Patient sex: M
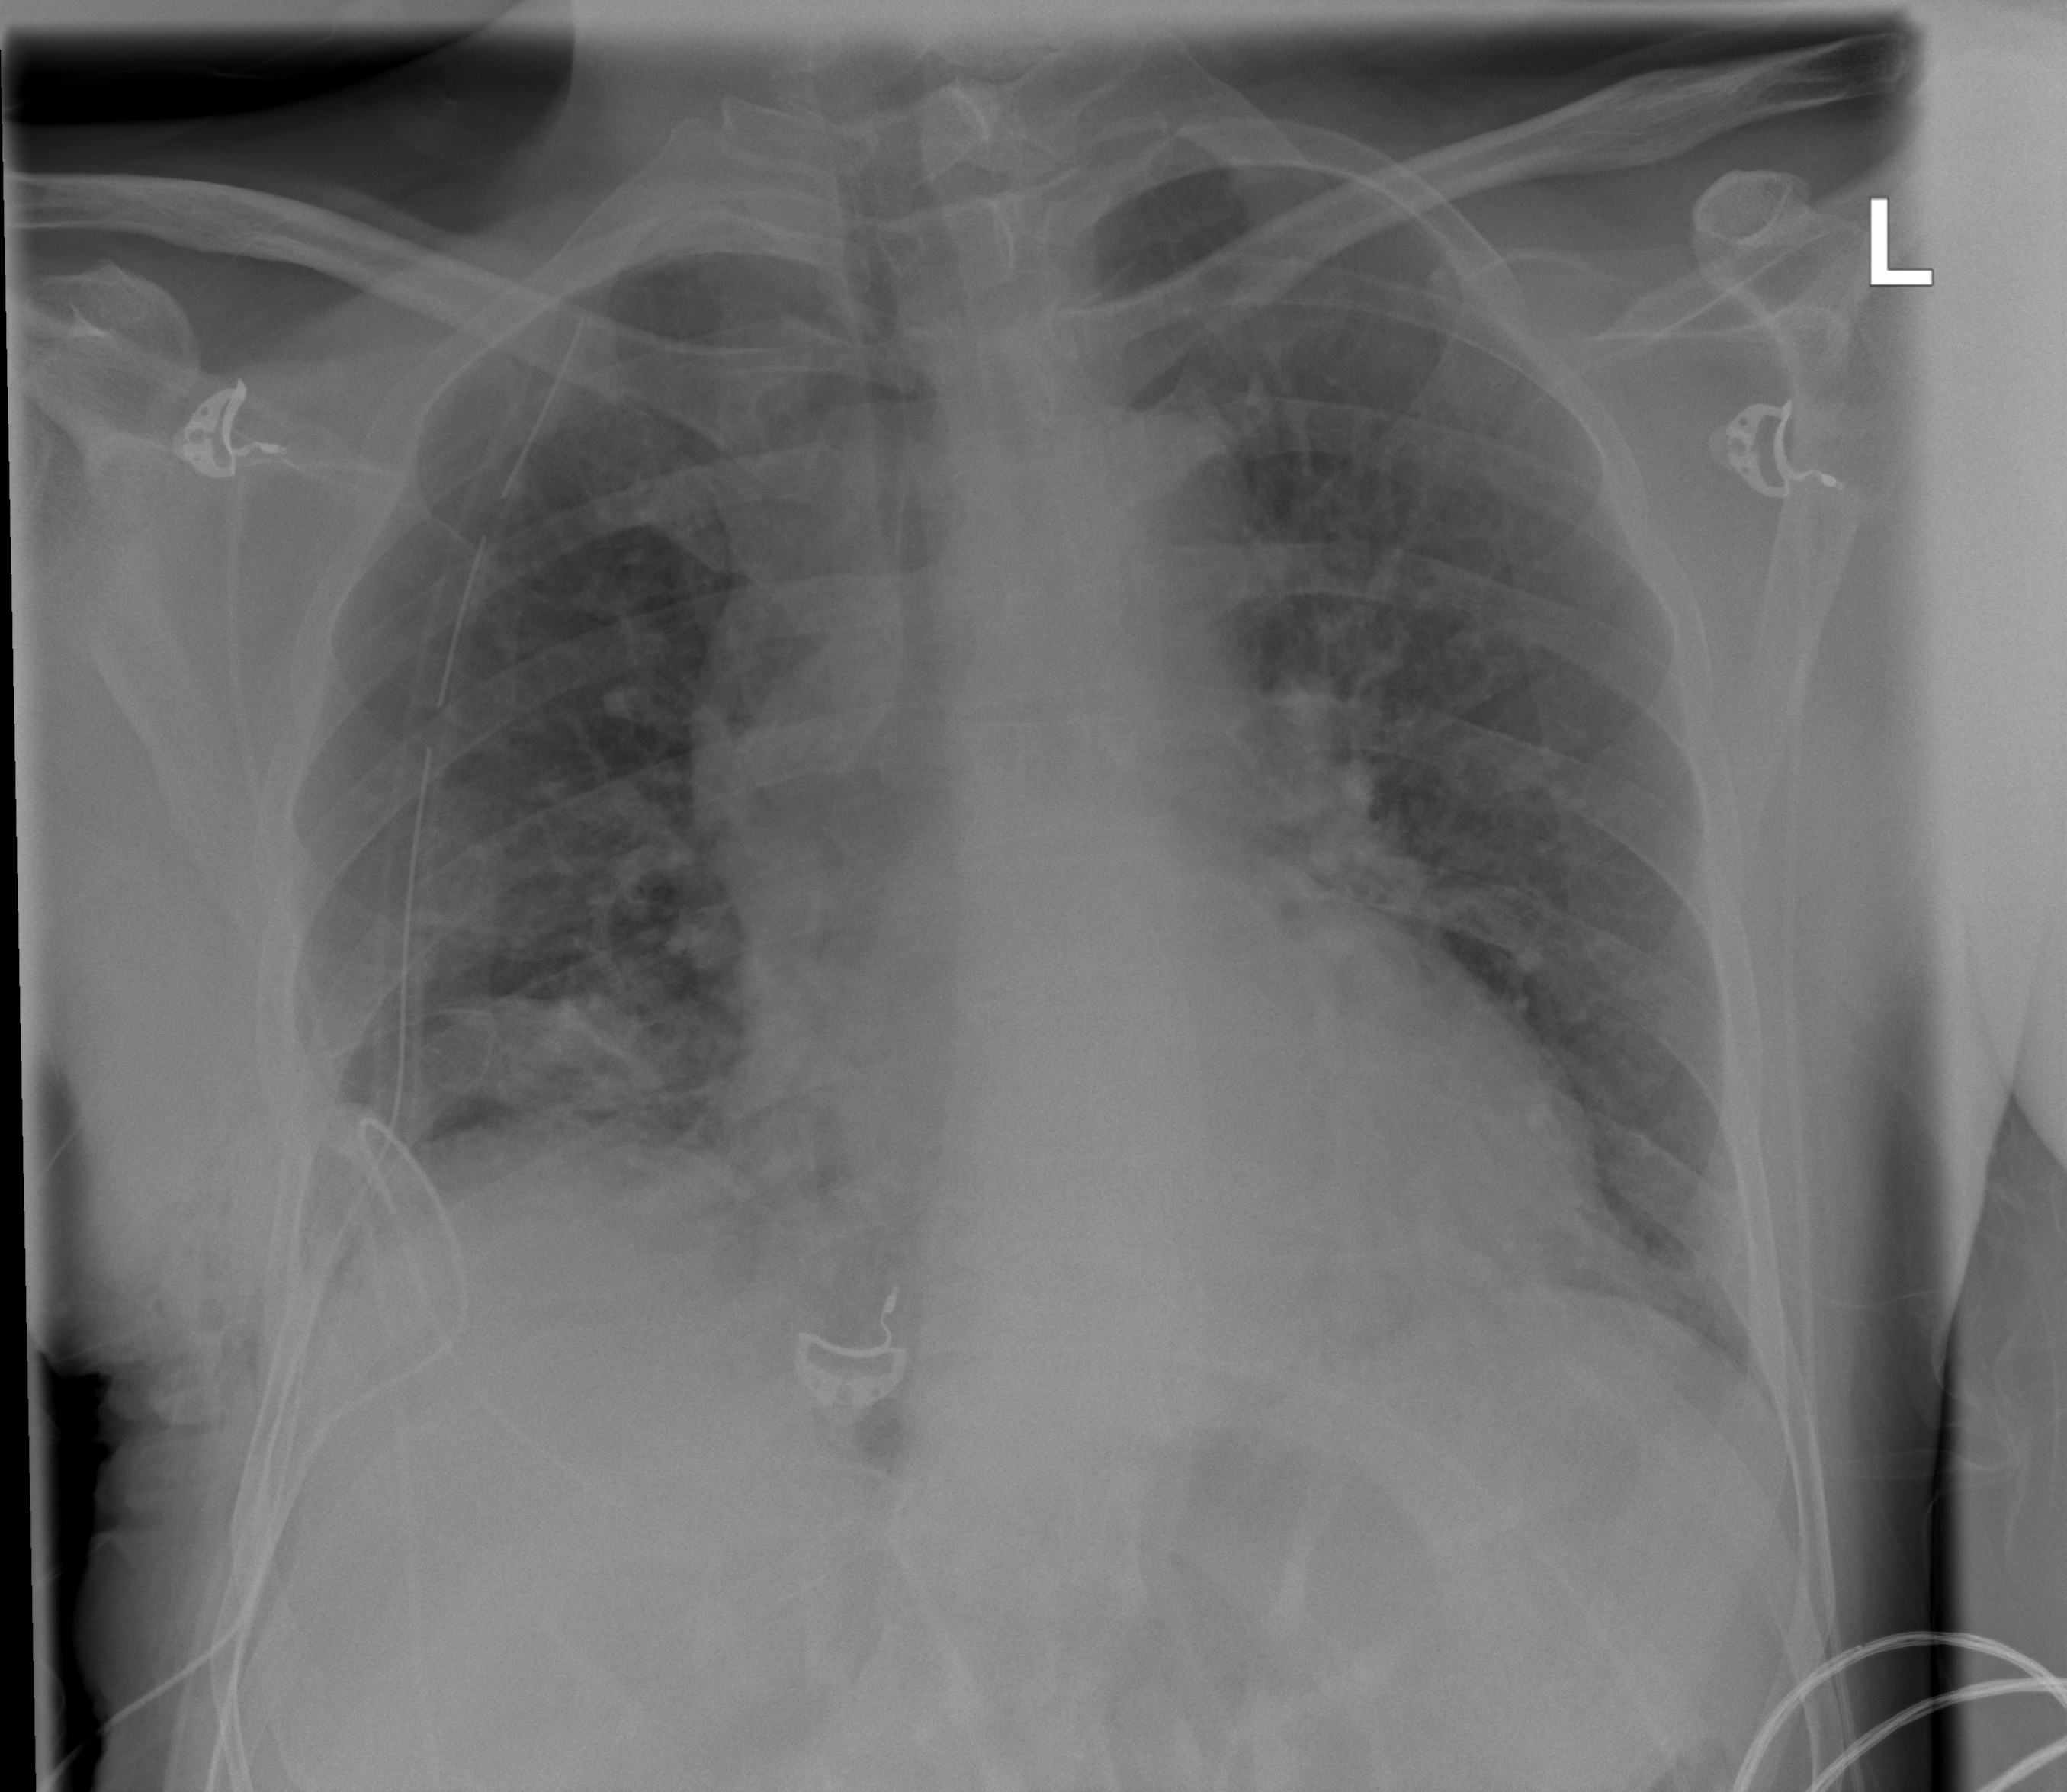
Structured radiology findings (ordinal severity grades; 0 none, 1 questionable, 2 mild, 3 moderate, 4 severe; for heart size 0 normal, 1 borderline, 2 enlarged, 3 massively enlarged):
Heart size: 1
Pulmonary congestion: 2
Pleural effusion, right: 1
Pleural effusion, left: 0
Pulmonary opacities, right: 0
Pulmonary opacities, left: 0
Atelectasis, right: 2
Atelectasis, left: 0